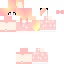
A female human skin with pale skin, wearing blonde long hair dressed in a red tshirt and red pants, featuring a closed mouth.